Question: I have this in the 'CountryDetailsViewController.h'
'''
@class CountryDetailsViewController;
@protocol CountryDetailsViewControllerDelegate <NSObject>
-(void) didCancel: (CountryDetailsViewController *) controller;
-(void) didDone: (CountryDetailsViewController *) controller;
@end
@interface CountryDetailsViewController : UITableViewController
@property (nonatomic, weak) id <CountryDetailsViewControllerDelegate> delegate;
-(IBAction)didCancel:(id)sender;
-(IBAction)didDone:(id)sender;
@end
'''
and in the 'CountriesViewController' i have this:
'''
#import <UIKit/UIKit.h>
#import "CountryDetailsViewController.h"
@interface CountriesViewController : UITableViewController<em><CountryDetailsViewControllerDelegate></em>
@property (nonatomic, strong) NSMutableArray * _countires;
@end
'''
### The xcode gives me this error:

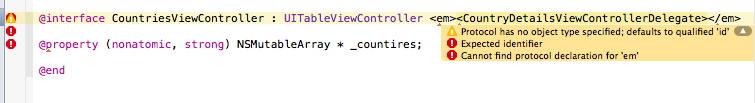
Answer: Get rid of the HTML markup:
'''
@interface CountriesViewController : UITableViewController <CountryDetailsViewControllerDelegate>
'''